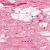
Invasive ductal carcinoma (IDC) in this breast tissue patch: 0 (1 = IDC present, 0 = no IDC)